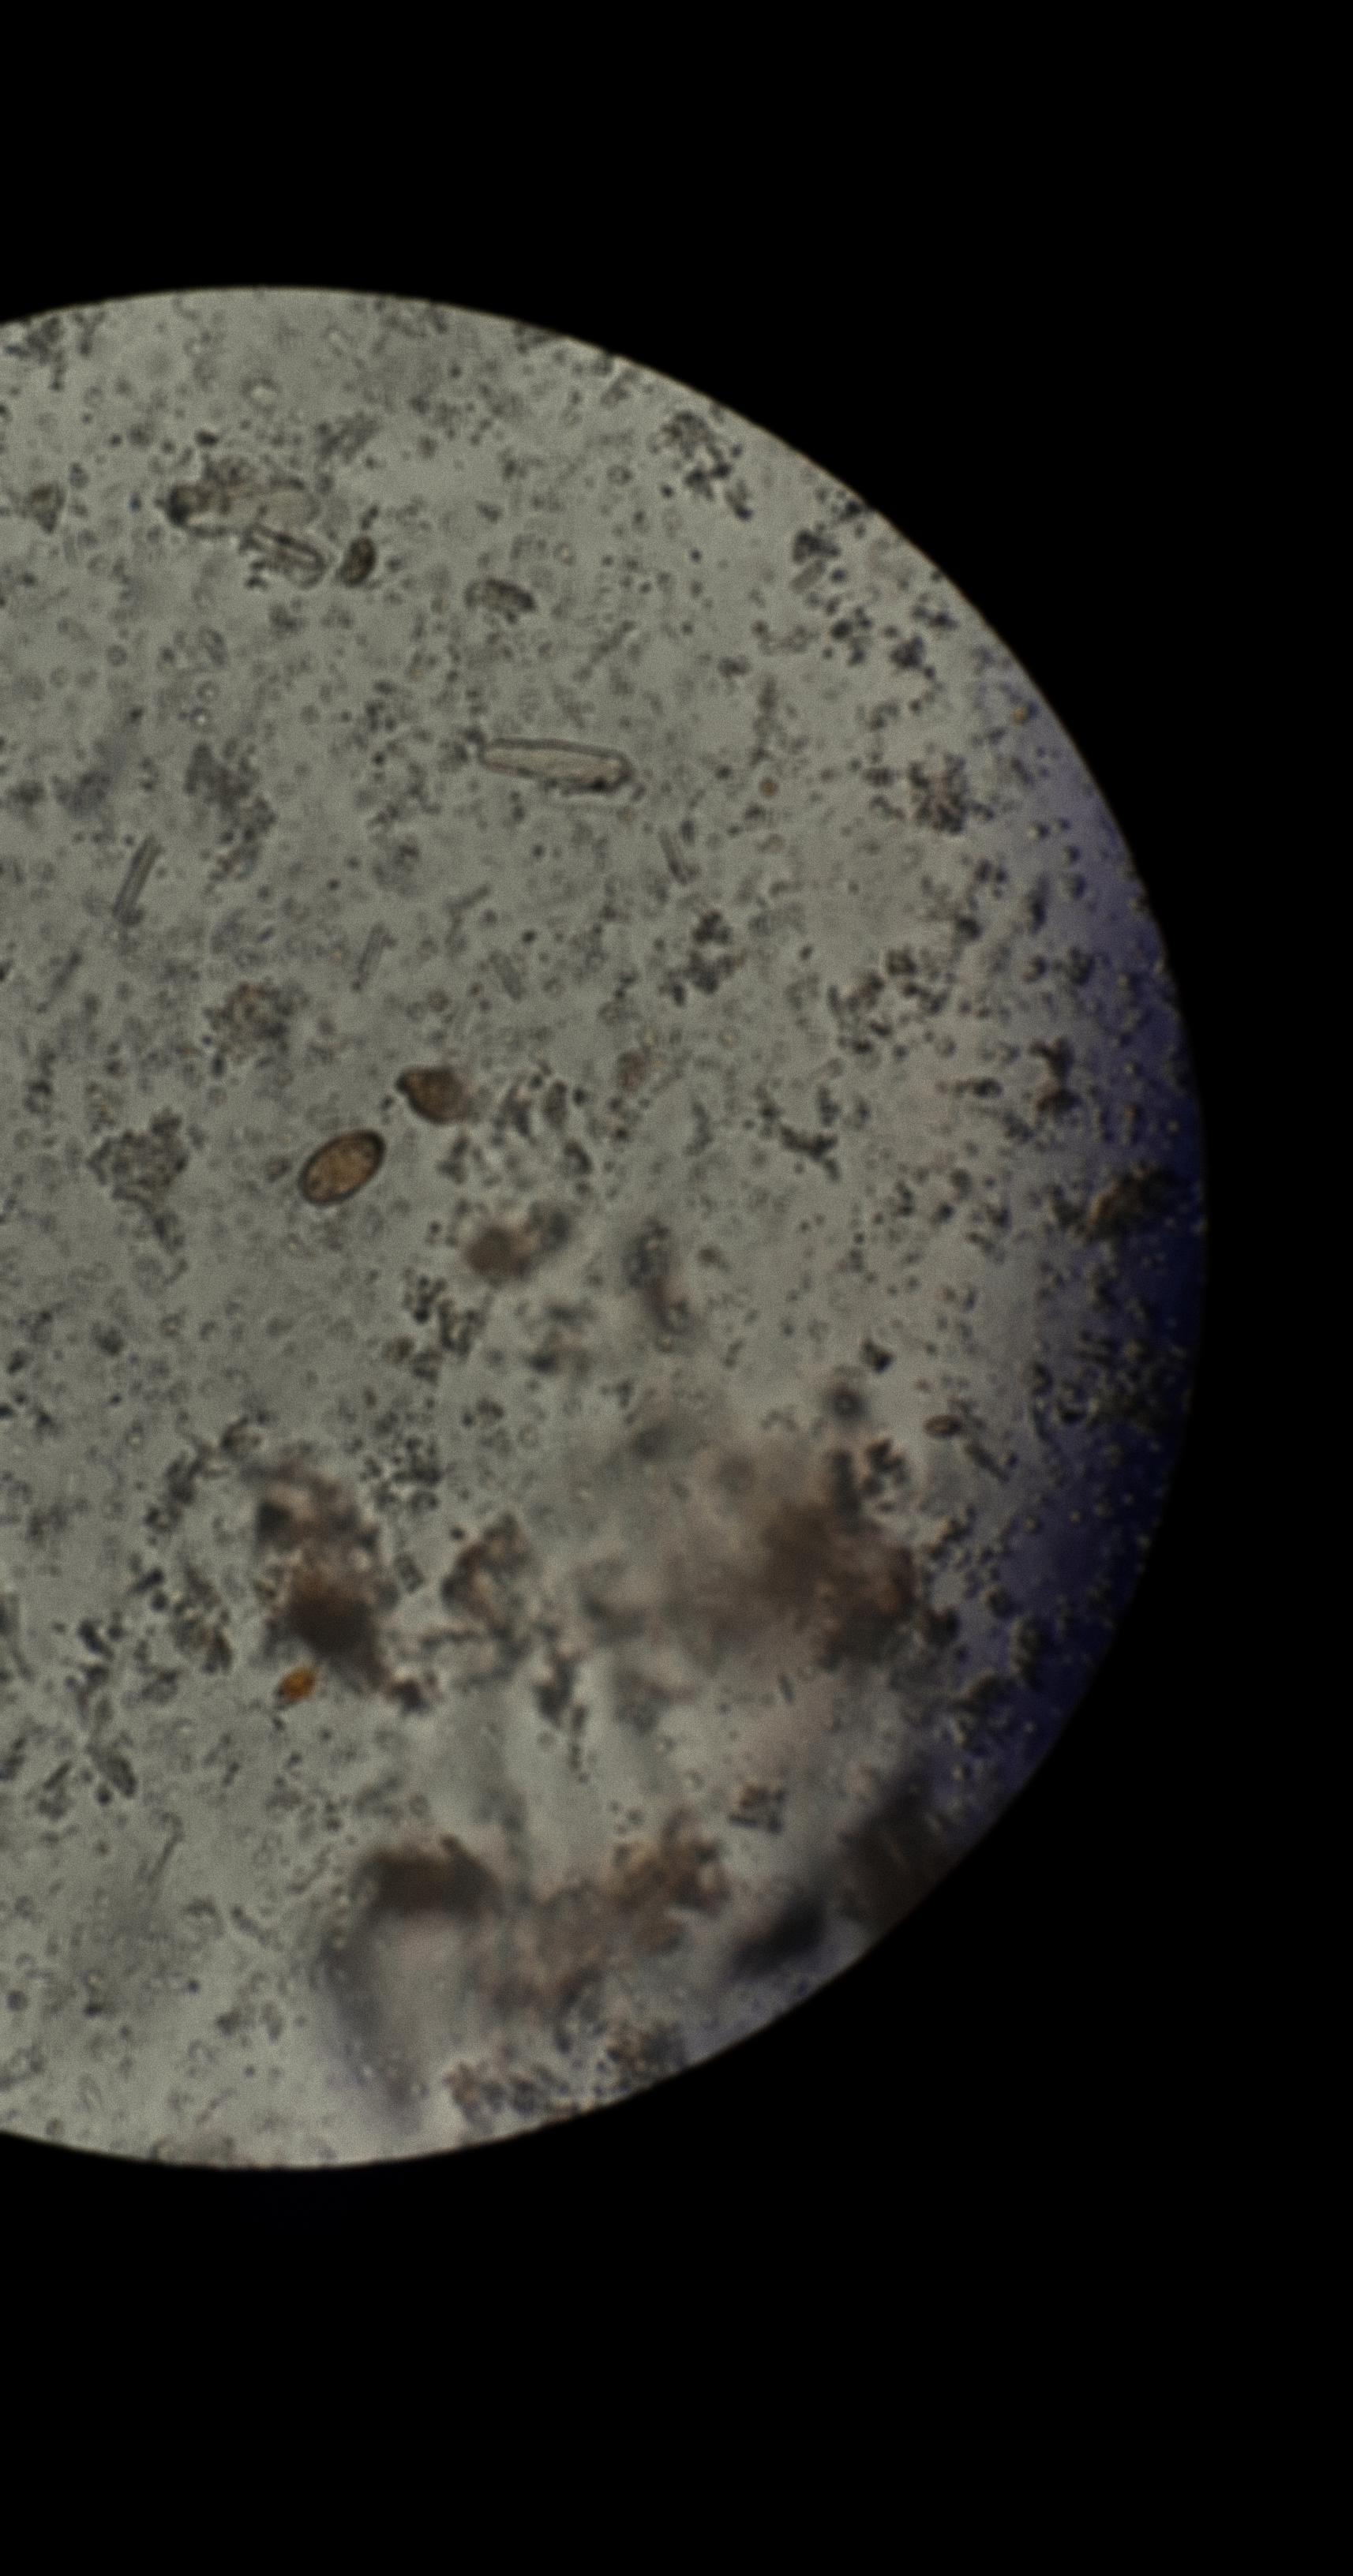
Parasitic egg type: Opisthorchis viverrine